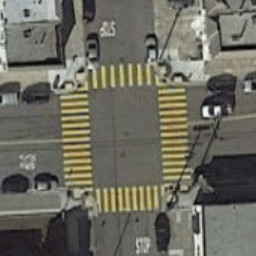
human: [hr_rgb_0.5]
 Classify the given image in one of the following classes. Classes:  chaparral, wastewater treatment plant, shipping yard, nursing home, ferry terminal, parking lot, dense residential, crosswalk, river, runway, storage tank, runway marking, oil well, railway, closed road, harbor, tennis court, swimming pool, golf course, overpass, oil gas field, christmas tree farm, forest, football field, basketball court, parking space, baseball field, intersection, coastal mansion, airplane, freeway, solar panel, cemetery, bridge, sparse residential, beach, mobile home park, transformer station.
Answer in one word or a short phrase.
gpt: crosswalk